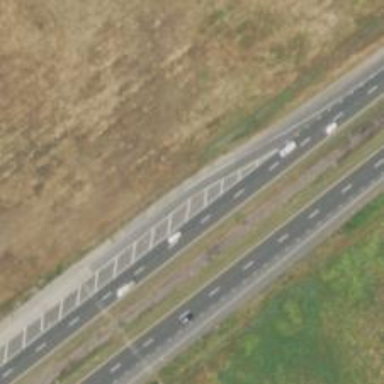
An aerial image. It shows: Weighbridge located along trunk link highway.